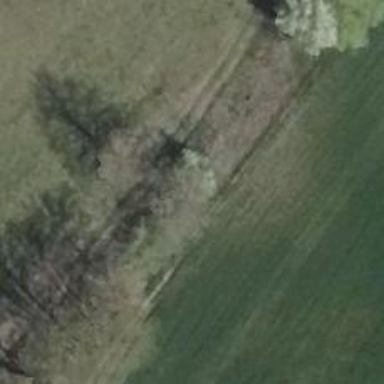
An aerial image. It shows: Row of deciduous broadleaved trees.